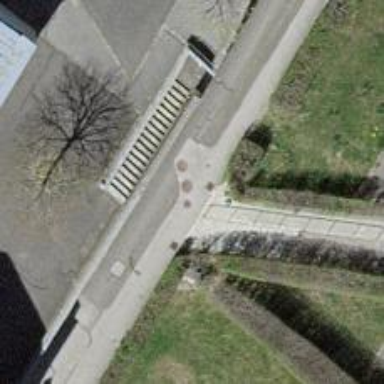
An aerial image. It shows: Concrete footway.